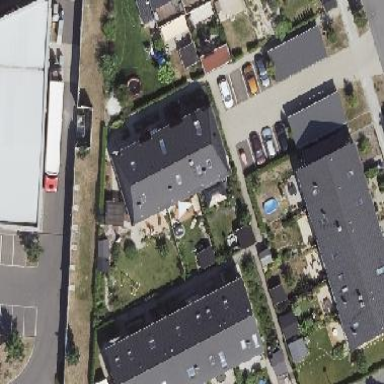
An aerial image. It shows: Terrace building with mansard roof.